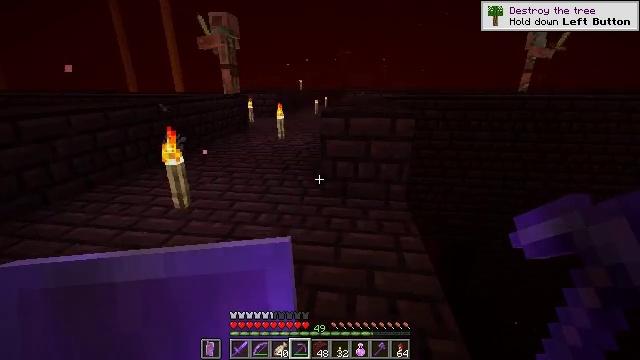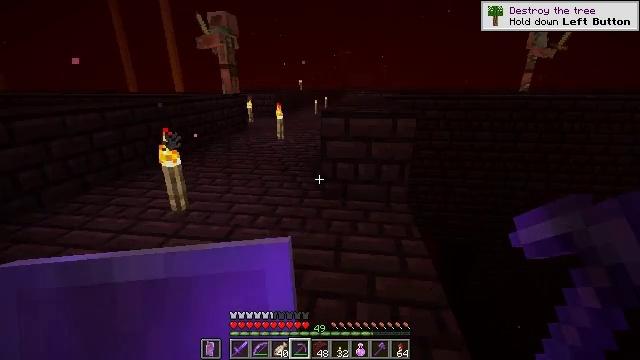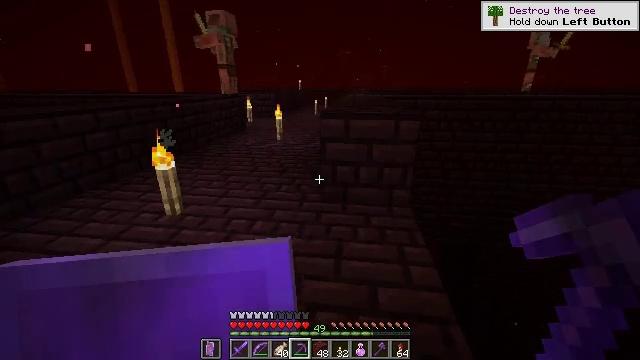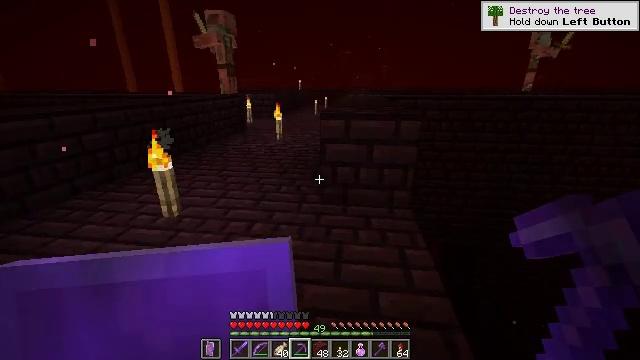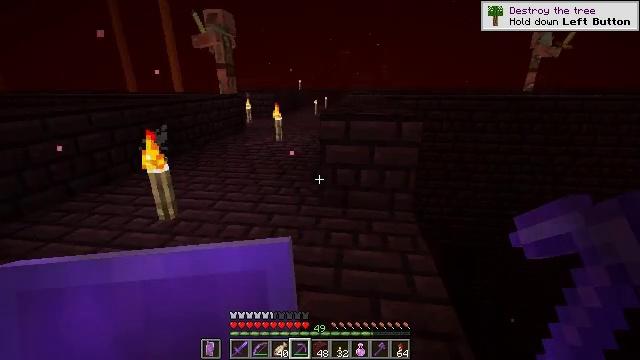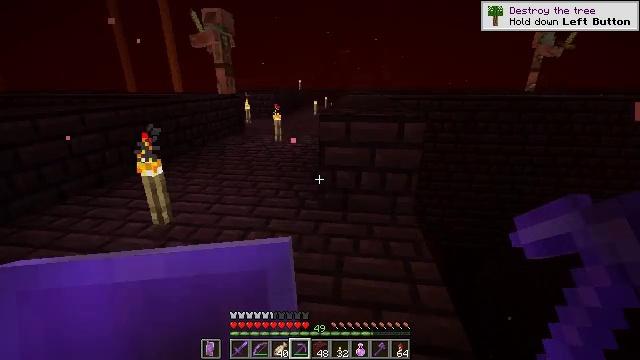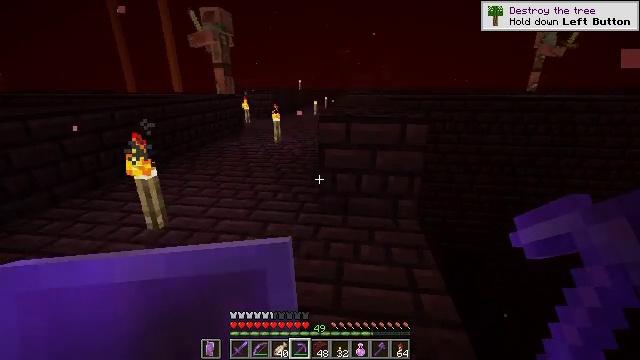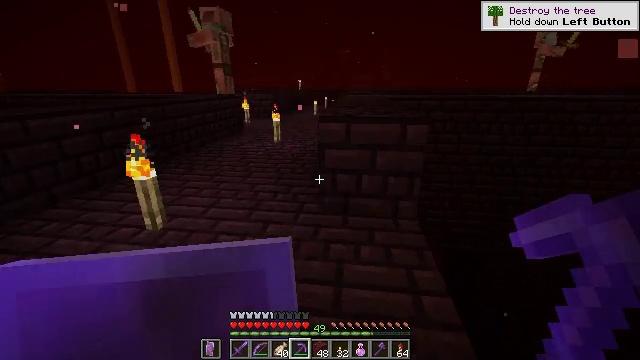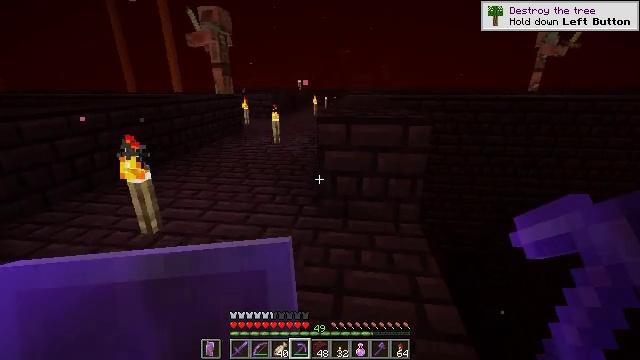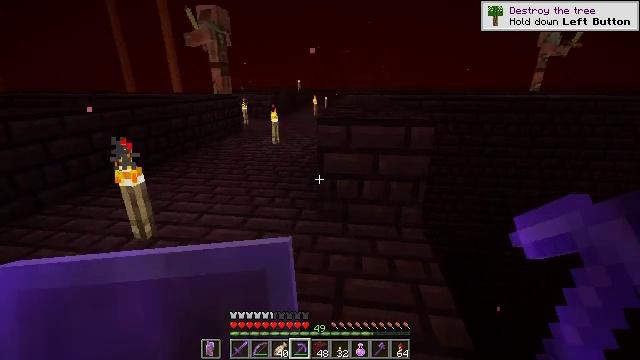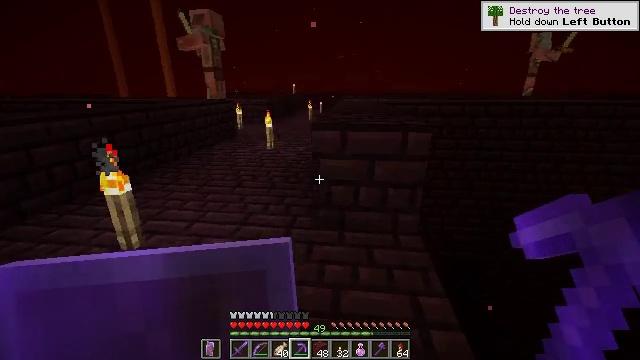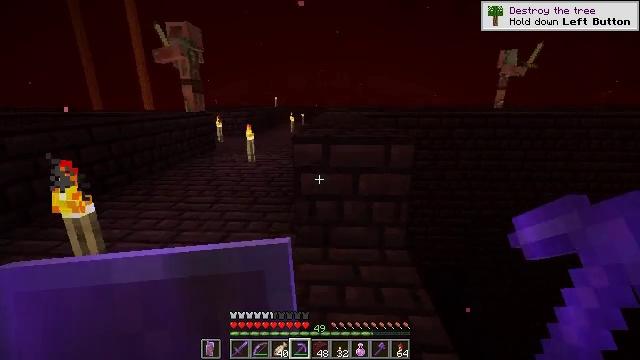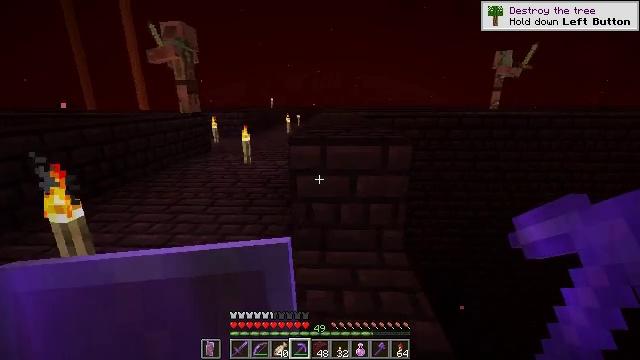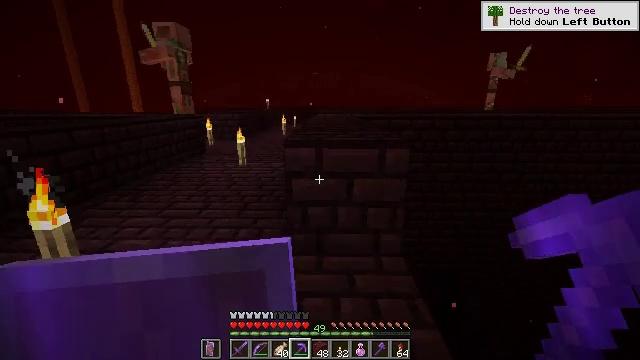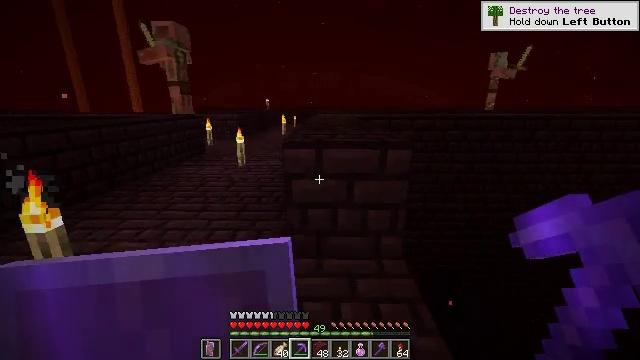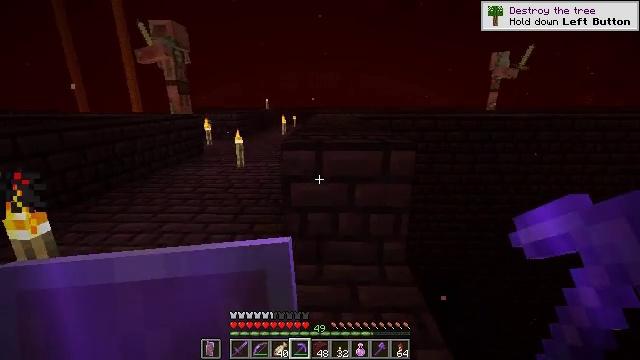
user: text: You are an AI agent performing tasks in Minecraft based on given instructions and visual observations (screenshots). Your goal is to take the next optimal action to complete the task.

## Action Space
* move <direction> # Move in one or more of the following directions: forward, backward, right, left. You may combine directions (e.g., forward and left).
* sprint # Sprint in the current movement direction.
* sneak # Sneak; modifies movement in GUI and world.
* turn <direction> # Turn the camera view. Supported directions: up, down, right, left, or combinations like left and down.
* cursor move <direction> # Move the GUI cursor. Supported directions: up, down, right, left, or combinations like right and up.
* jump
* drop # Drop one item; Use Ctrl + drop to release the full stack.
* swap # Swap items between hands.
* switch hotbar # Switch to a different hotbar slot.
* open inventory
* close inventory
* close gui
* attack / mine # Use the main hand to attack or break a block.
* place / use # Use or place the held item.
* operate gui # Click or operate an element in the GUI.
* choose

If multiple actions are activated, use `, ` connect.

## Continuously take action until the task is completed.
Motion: motion action
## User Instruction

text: Mine nether bricks.
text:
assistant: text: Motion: move forward, sneak
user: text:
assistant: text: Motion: move forward, sneak
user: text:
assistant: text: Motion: move forward, sneak
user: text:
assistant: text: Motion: move forward, sneak
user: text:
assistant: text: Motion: move forward, sneak
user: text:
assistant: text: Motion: move forward, sneak
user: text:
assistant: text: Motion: move forward, sneak
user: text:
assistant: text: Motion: move forward, sneak
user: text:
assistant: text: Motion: move forward, sneak
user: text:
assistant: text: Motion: move forward, sneak, turn right
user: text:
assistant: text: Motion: move forward, sneak, turn right and up
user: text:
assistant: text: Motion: move forward, sneak
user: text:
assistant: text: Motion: move forward, sneak
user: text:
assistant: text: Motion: move forward, sneak
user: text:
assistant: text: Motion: move forward, sneak
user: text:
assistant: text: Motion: move forward, sneak
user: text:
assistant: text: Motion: move forward, sneak
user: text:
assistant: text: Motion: move forward, sneak
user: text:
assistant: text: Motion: move forward, sneak
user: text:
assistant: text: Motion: move forward, sneak
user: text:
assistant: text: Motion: move forward, sneak
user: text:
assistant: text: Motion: move forward, sneak
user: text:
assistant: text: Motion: move forward, sneak
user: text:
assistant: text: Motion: move forward, sneak
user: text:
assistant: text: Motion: move forward, sneak
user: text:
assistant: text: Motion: move forward, sneak
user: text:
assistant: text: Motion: move forward, sneak
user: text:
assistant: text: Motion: move forward, sneak
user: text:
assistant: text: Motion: move forward, sneak
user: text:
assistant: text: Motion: move forward, sneak